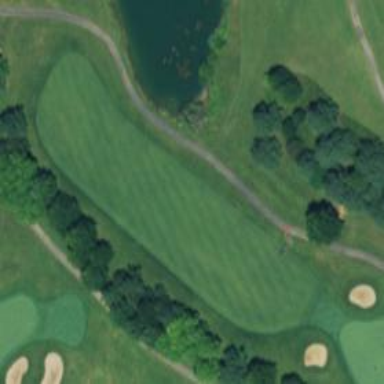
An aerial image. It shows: View of golf hole.